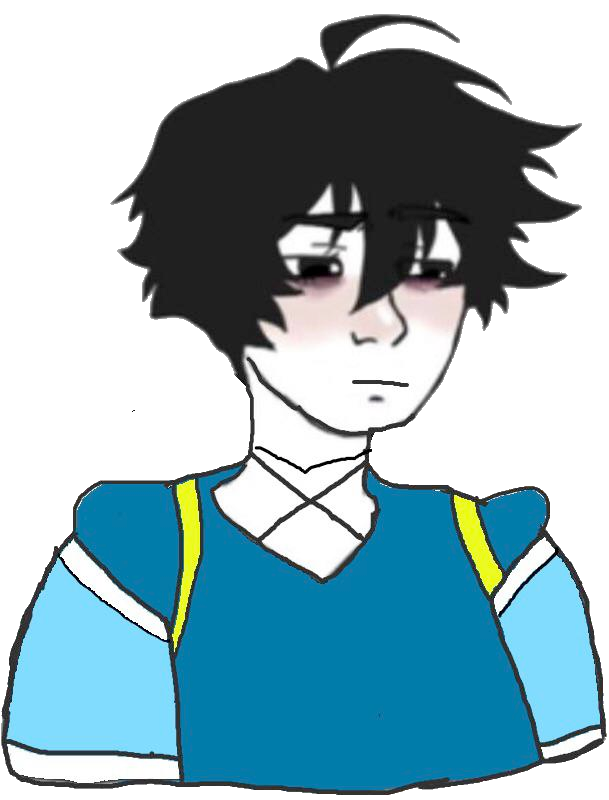
Label: 5_Twinkjak